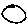
Label: circle